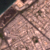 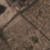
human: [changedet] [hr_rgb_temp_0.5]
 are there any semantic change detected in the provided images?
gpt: A new artificial island is present in the sea.